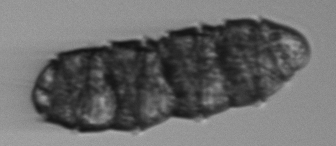
Label: Margalefidinium